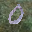
Label: 0